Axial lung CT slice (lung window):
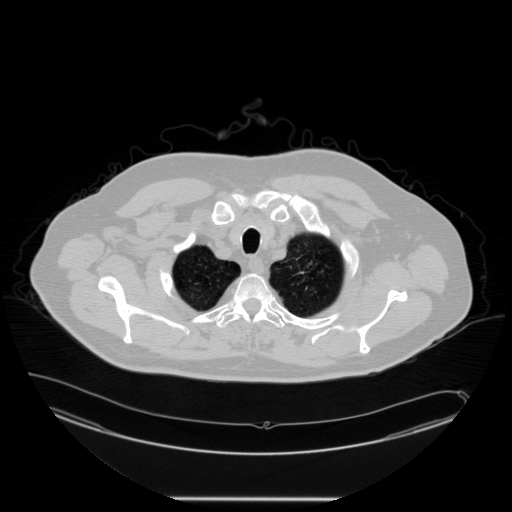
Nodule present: no